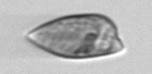
Label: Prorocentrum_dentatum